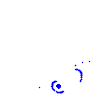
Particle: pion